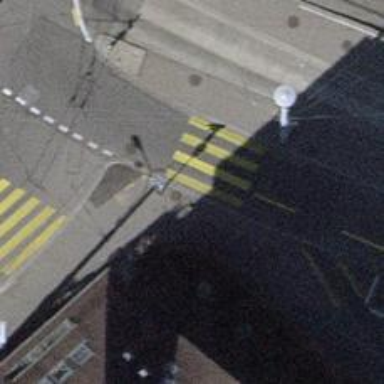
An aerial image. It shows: Kerb barrier.